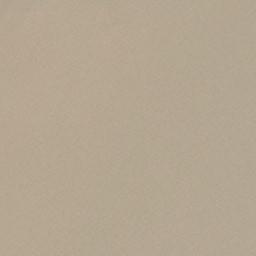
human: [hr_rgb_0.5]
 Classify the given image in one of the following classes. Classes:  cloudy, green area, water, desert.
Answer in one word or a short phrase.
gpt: desert